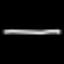
Label: line